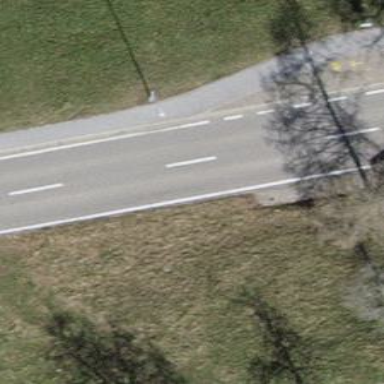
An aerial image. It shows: Tertiary road.